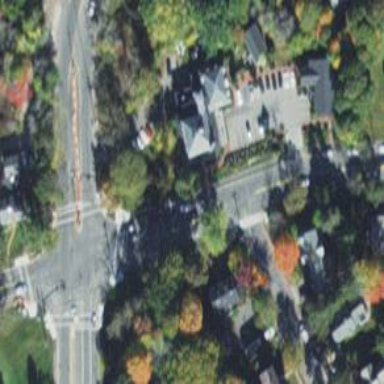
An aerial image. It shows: Marked road crossing.